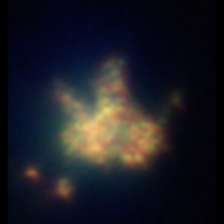
Taxon: Unknown_detritus
Group: Unknown